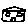
Label: house